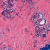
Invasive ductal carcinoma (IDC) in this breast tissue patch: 0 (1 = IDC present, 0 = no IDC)